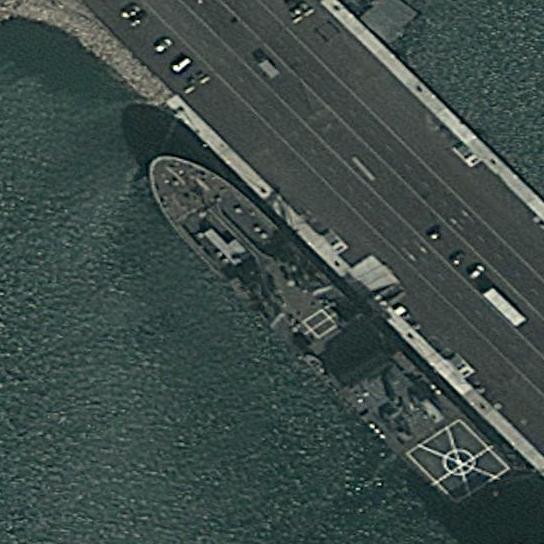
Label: combat